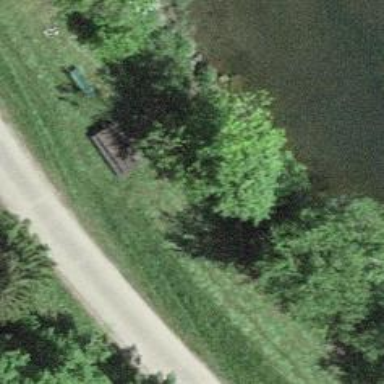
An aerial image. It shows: Picnic table located in leisure land area.